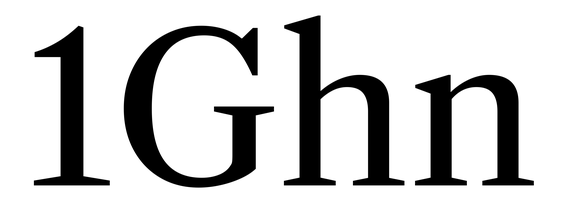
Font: LibreCaslonText_Regular